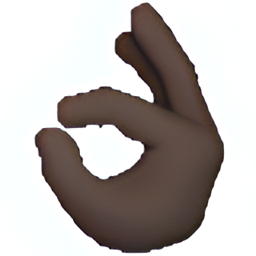
Name: ok hand sign
Emoji: 👌🏿
Group: People & Body
Sub-group: hand-fingers-partial